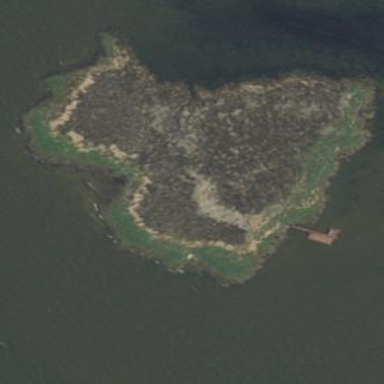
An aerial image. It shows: Islet.